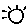
Label: sun